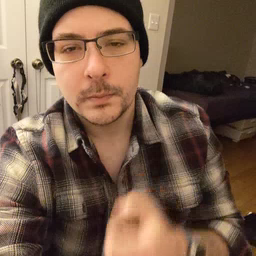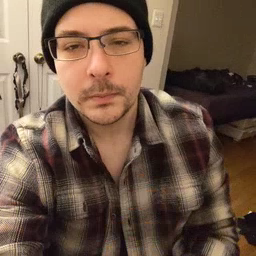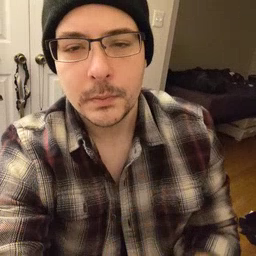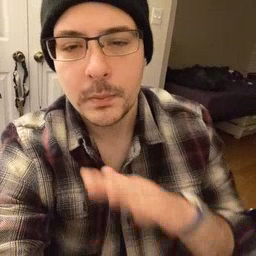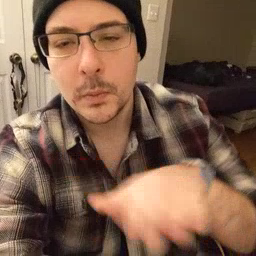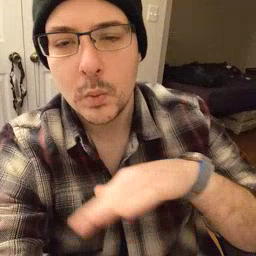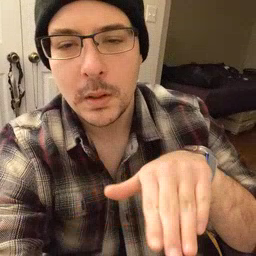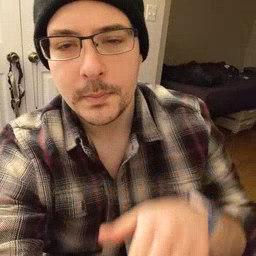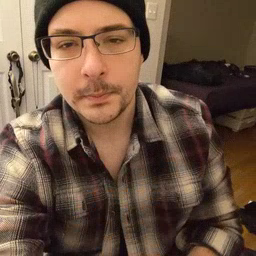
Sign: pool